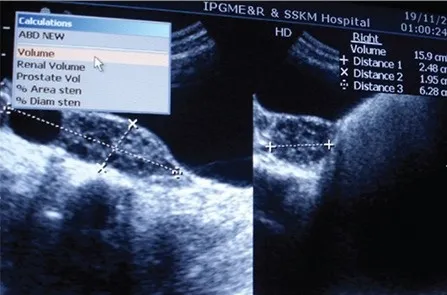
Ultrasonography of the abdomen showing bilateral polycystic ovaries with presence of a dominant cyst in the right ovary.
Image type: radiology (ultrasound)